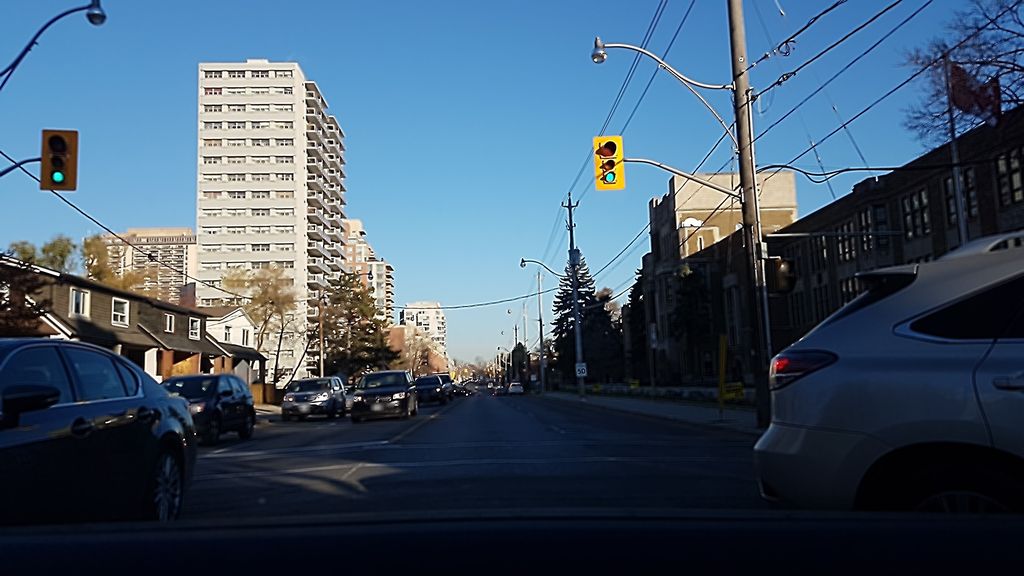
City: toronto